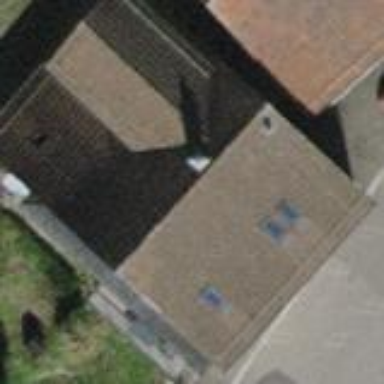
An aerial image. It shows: Building with tile roof.